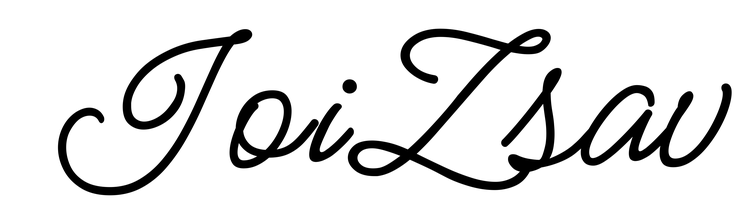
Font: MeowScript-Regular